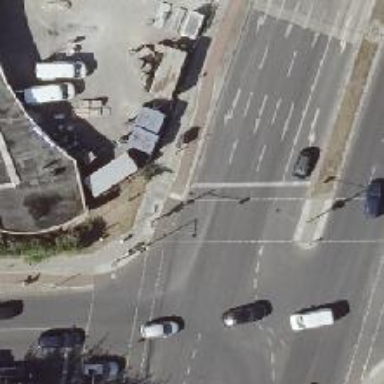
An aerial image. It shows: Road with traffic signals.